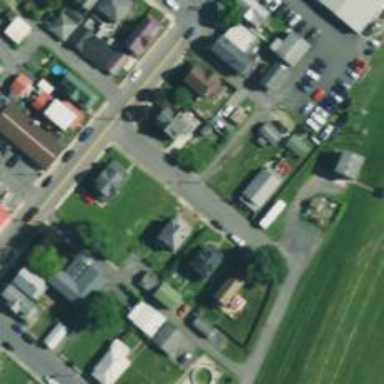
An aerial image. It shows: Alley classified as service road.